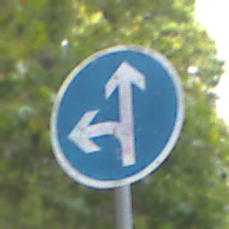
Verkehrszeichen: VorgeschriebeneFahrtrichtungGeradeausOderLinks
Umgebung: Outdoor, Urban
Tageszeit: MorningAfternoon
Wetter: Overcast
Licht: Natural
Jahreszeit: NotSpecified
Kontrast: LowContrast